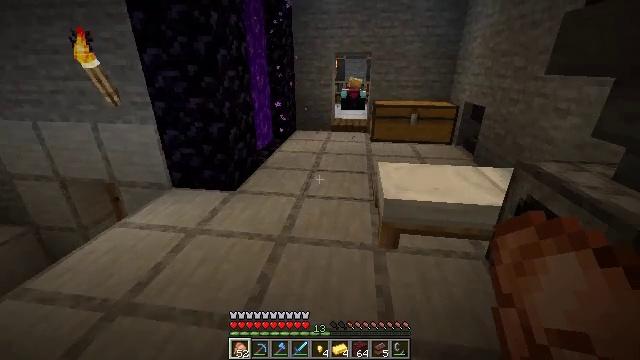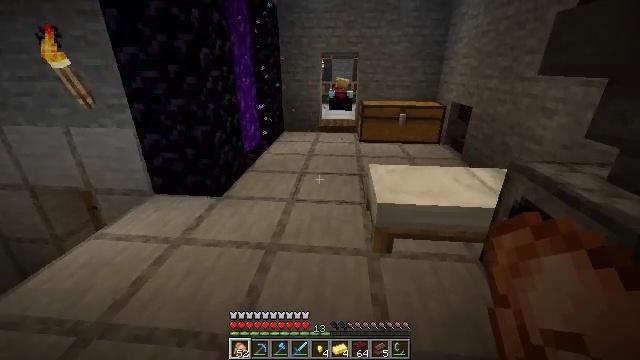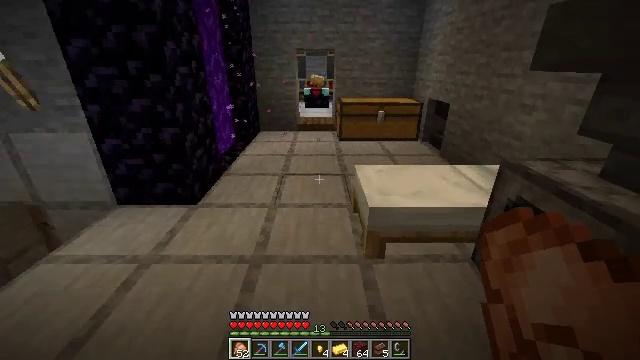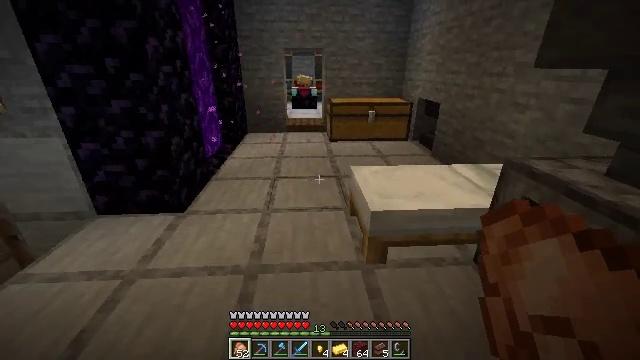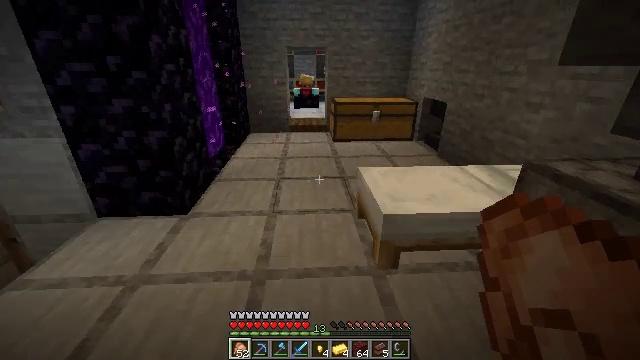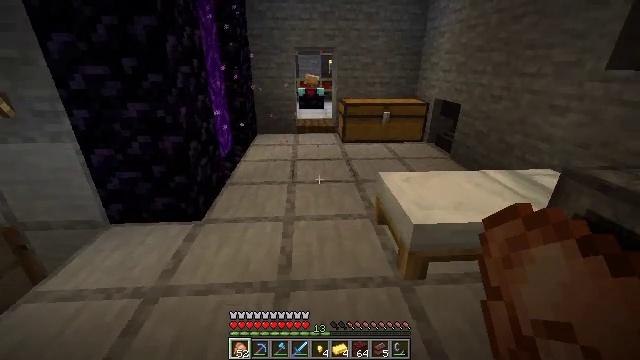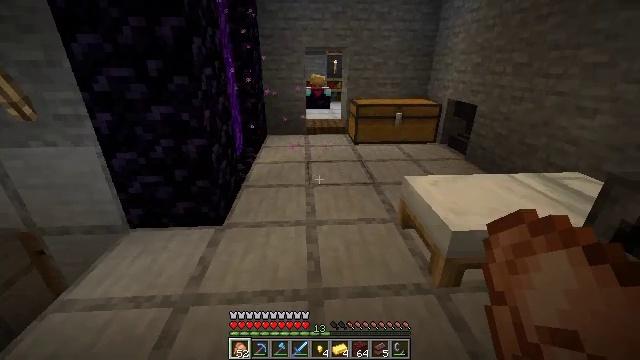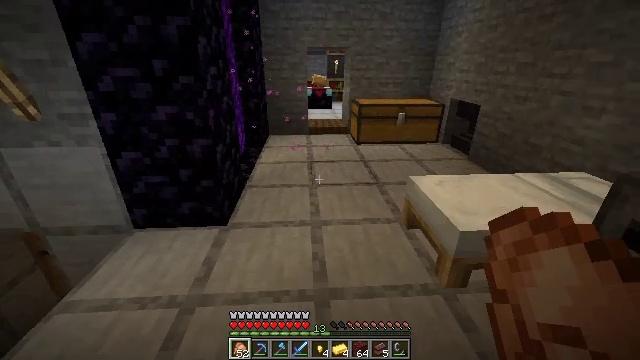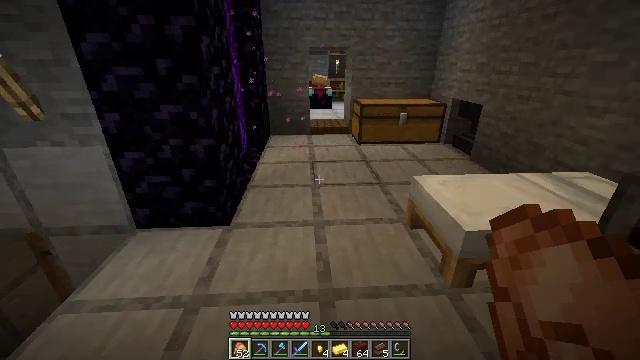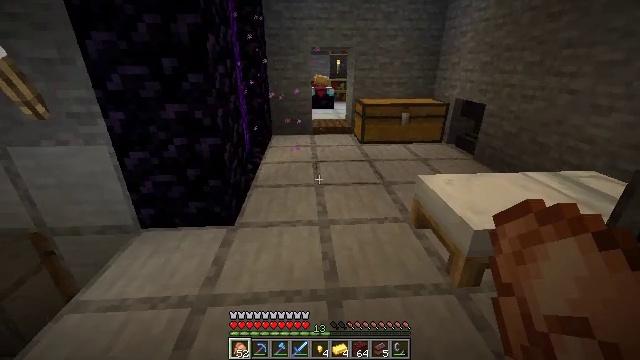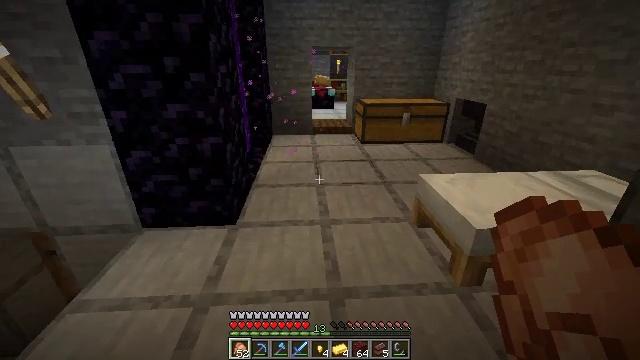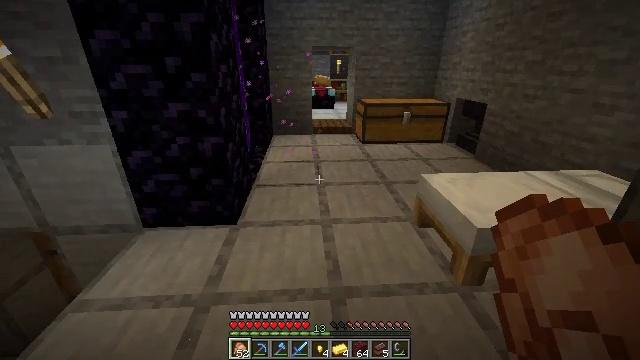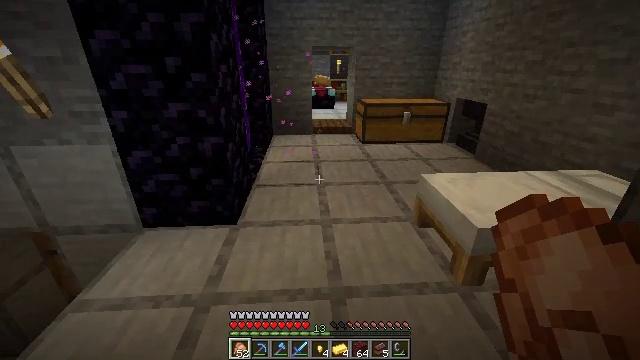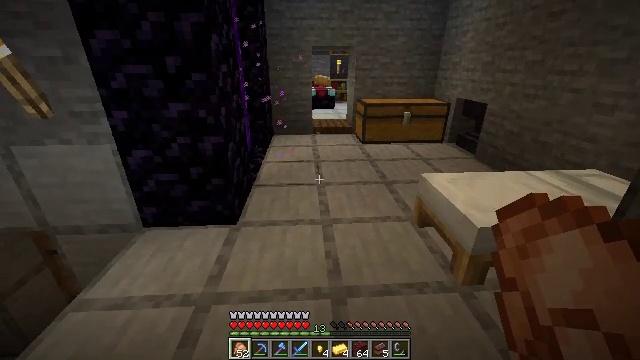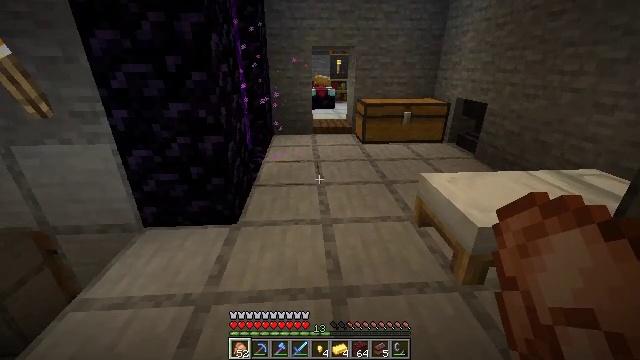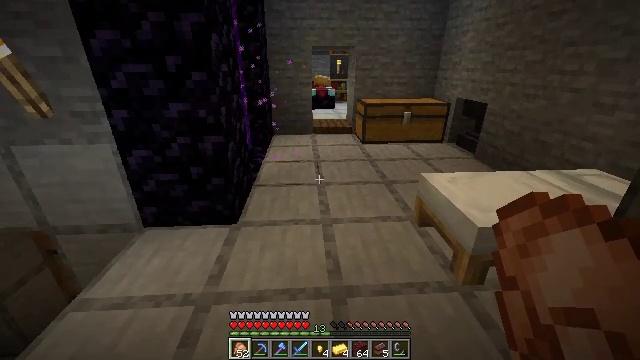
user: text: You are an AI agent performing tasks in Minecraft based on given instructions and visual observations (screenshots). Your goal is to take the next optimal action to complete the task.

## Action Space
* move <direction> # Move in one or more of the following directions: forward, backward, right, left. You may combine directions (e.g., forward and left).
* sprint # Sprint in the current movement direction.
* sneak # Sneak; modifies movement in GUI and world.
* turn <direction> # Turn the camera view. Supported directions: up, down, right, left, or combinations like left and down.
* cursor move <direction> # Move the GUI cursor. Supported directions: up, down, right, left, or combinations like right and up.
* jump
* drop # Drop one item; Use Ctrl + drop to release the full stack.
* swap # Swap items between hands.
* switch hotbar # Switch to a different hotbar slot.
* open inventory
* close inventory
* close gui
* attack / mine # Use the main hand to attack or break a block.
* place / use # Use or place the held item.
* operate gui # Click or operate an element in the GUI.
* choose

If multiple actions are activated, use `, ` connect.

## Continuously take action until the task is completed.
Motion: motion action
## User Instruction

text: Smelt ancient debris for netherite scrap and craft a netherite ingot.
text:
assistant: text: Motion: move forward and move left, turn right
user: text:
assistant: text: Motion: move forward and move left, turn right
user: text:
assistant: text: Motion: move forward and move left, turn right
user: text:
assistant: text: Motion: move left
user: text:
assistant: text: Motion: move left
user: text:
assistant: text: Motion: no_op
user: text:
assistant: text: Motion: no_op
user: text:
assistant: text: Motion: no_op
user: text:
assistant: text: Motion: no_op
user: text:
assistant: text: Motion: no_op
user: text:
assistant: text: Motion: no_op
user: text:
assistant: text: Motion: no_op
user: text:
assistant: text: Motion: no_op
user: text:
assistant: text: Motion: no_op
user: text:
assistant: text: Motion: no_op
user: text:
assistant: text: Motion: no_op
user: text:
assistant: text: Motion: no_op
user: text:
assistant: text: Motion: no_op
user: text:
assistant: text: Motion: no_op
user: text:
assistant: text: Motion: no_op
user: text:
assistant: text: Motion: no_op
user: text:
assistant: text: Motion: no_op
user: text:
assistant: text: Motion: no_op
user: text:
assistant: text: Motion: turn right
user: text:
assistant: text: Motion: turn right
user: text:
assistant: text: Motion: turn right
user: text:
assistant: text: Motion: turn right
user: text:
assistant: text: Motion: turn right and up
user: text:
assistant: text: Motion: turn right
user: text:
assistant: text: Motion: no_op